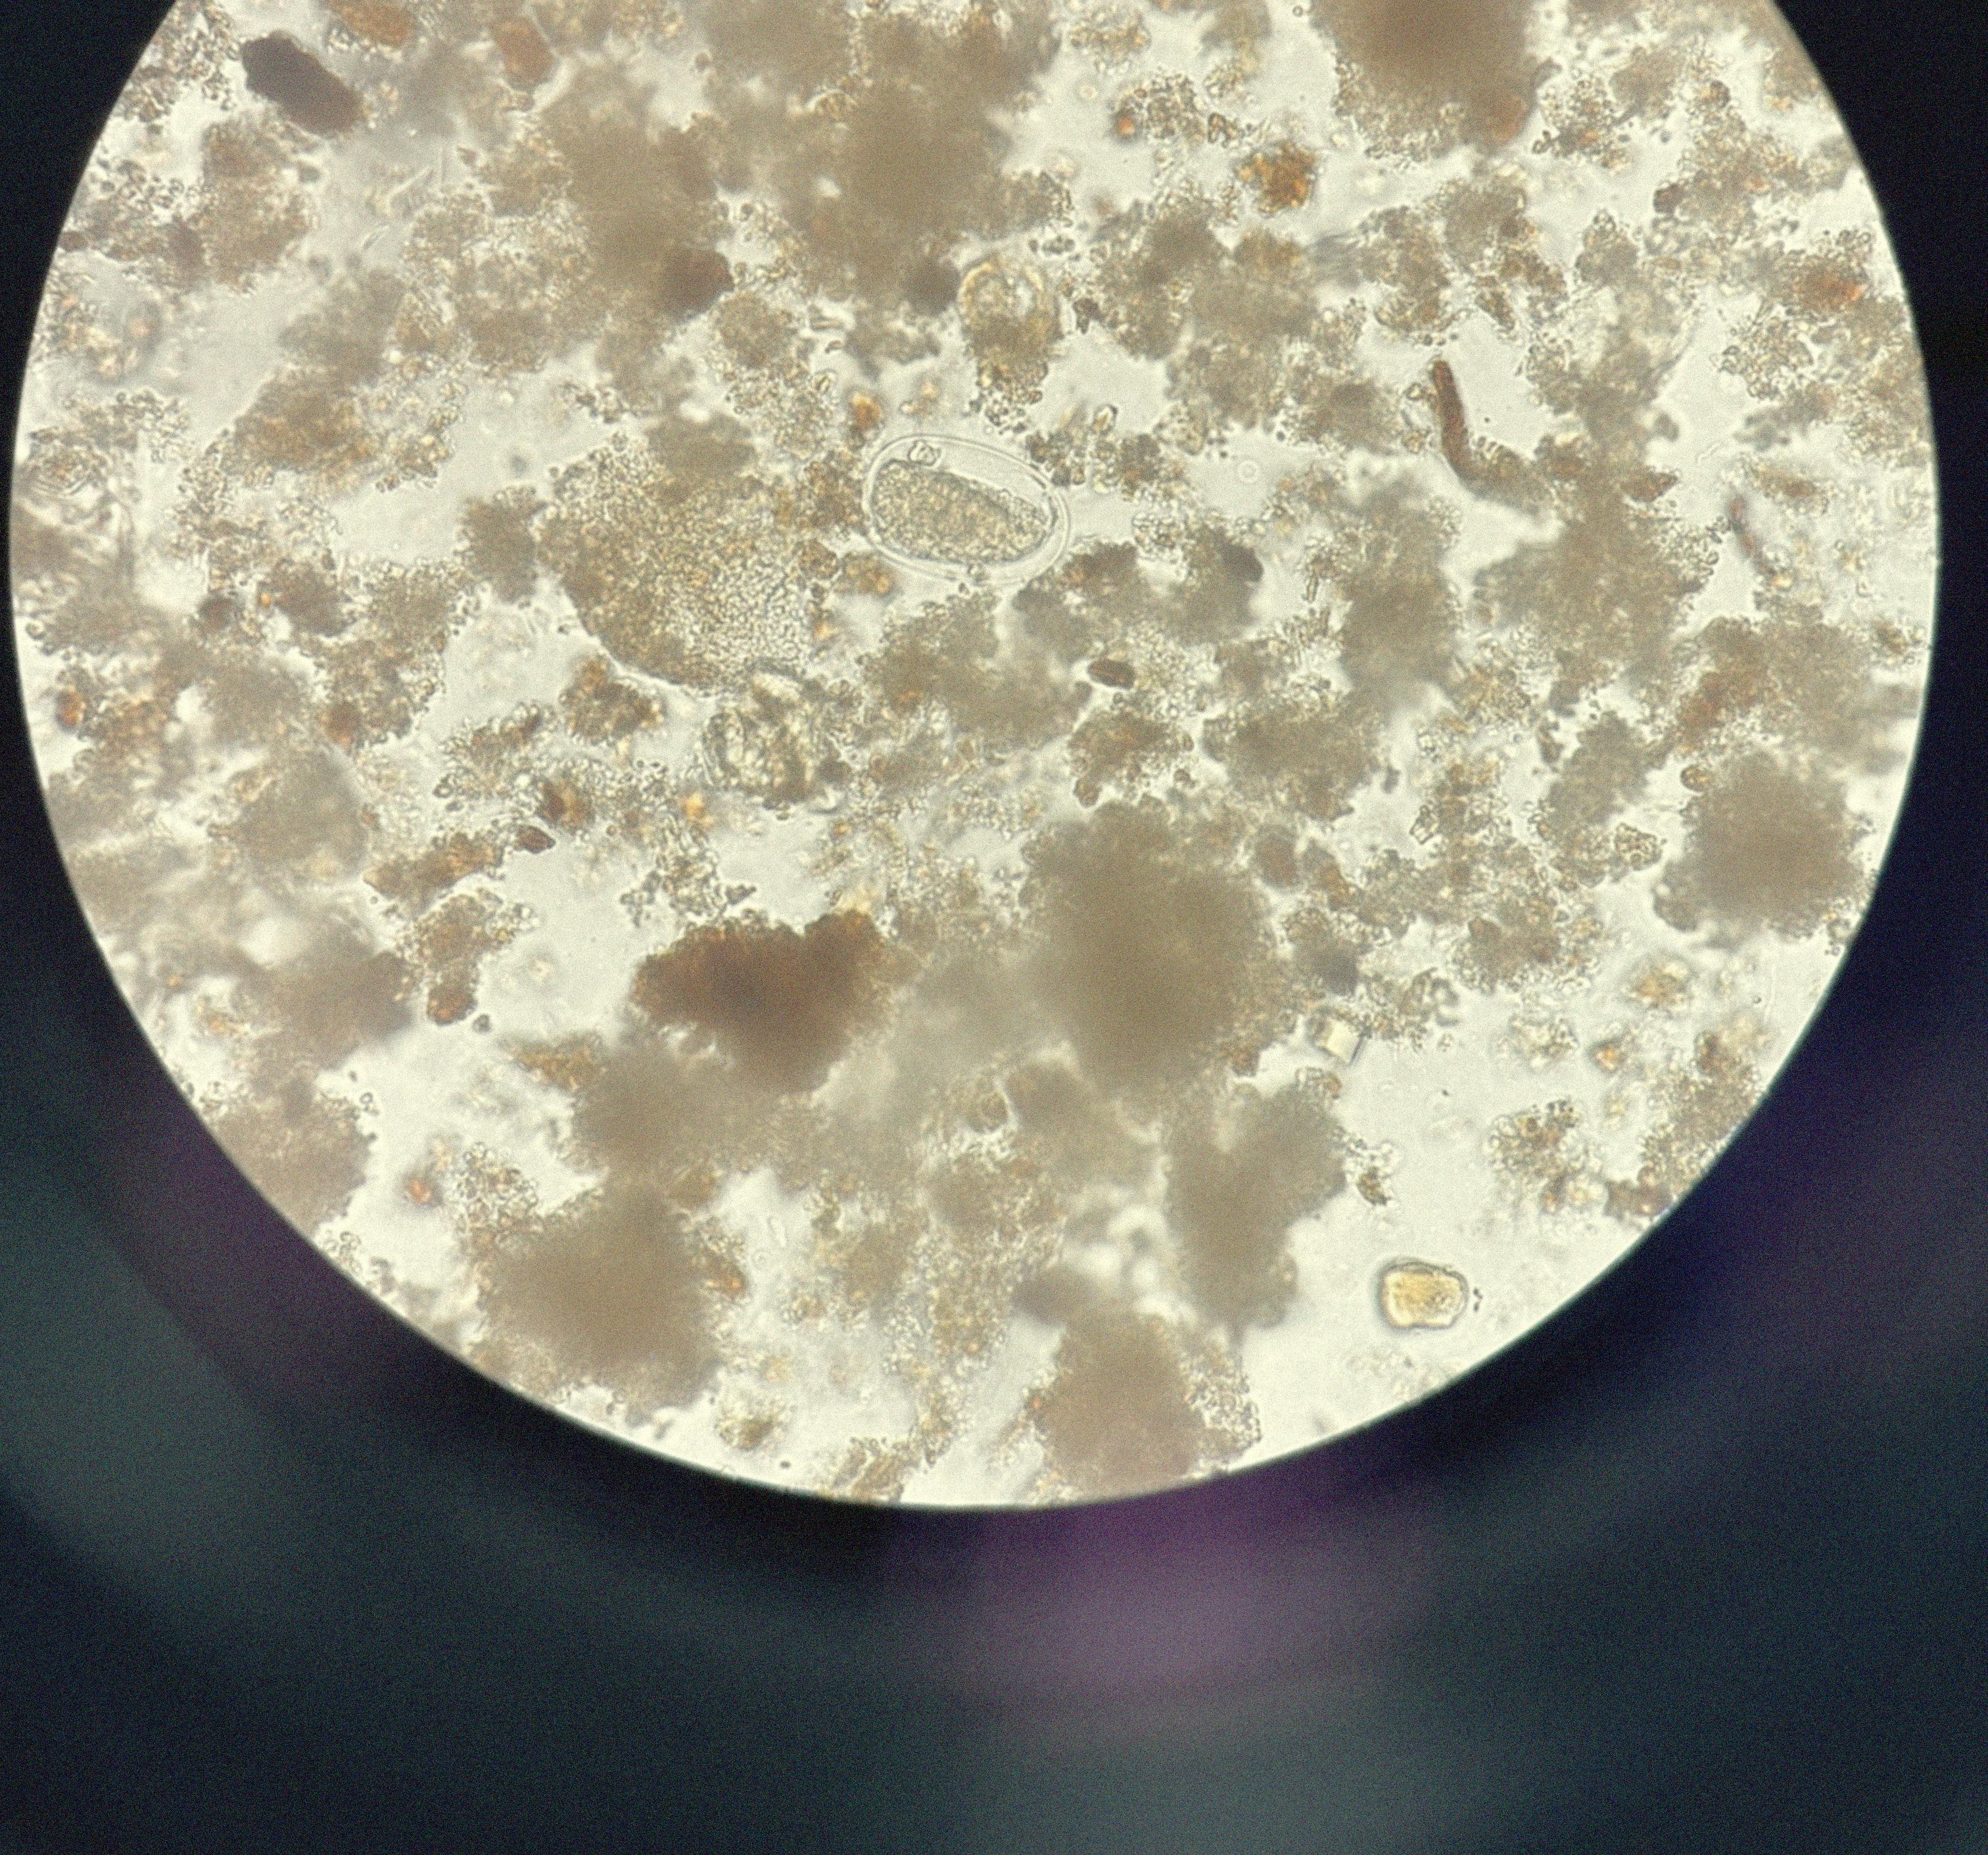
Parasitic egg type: Hookworm egg